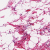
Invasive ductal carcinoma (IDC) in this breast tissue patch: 0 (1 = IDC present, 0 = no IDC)